Question: i have two edit text one edit text input should accept number only so that i have show number pad. in number pad is there no done button. so now i add done button <URL> now done button working fine.my problem is my one more edit text is normal keypad that key board also done button will showing.i want to avoid that done button in that particular edit text. kindly guide me how can i remove that button in normal keyboard..
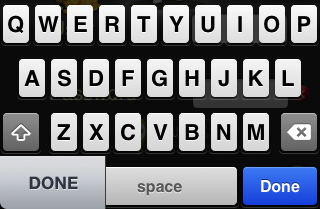
Answer: '''
if ([[[UIDevice currentDevice] systemVersion] floatValue] >= 3.2)
{
[[NSNotificationCenter defaultCenter] addObserver:self
selector:@selector(keyboardDidShow:)
name:UIKeyboardDidShowNotification
object:nil];
}
else
{
[[NSNotificationCenter defaultCenter] addObserver:self
selector:@selector(keyboardWillShow:)
name:UIKeyboardWillShowNotification
object:nil];
}
- (void)addButtonToKeyboard
{
// create custom button
doneButton = [UIButton buttonWithType:UIButtonTypeCustom];
doneButton.frame = CGRectMake(0, 163, 106, 53);
doneButton.adjustsImageWhenHighlighted = NO;
if ([[[UIDevice currentDevice] systemVersion] floatValue] >= 3.0)
{
[doneButton setImage:[UIImage imageNamed:@"Btn-DoneDown-2.png"] forState:UIControlStateNormal];
[doneButton setImage:[UIImage imageNamed:@"Btn-DoneUp-2.png"] forState:UIControlStateHighlighted];
}
else
{
[doneButton setImage:[UIImage imageNamed:@"Btn-DoneDown-1.png"] forState:UIControlStateNormal];
[doneButton setImage:[UIImage imageNamed:@"Btn-DoneUp-1.png"] forState:UIControlStateHighlighted];
}
[doneButton addTarget:self action:@selector(doneButton:) forControlEvents:UIControlEventTouchUpInside];
// locate keyboard view
UIWindow* tempWindow = [[[UIApplication sharedApplication] windows] objectAtIndex:1];
UIView* keyboard;
for(int i = 0 ; i < [tempWindow.subviews count] ; i++)
{
keyboard = [tempWindow.subviews objectAtIndex:i];
// keyboard found, add the button
if ([[[UIDevice currentDevice] systemVersion] floatValue] >= 3.2)
{
if([[keyboard description] hasPrefix:@"<UIPeripheralHost"] == YES)
[keyboard addSubview:doneButton];
}
else
{
if([[keyboard description] hasPrefix:@"<UIKeyboard"] == YES)
[keyboard addSubview:doneButton];
}
}
}
- (void)keyboardWillShow:(NSNotification *)note
{
if ([[[UIDevice currentDevice] systemVersion] floatValue] < 3.2)
{
[self addButtonToKeyboard];
}
}
- (void)keyboardDidShow:(NSNotification *)note
{
if(doneButton)
{
[doneButton removeFromSuperview];
doneButton = nil;
}
if ([[[UIDevice currentDevice] systemVersion] floatValue] >= 3.2)
{
[self addButtonToKeyboard];
}
}
- (void)doneButton:(id)sender
{
[[NSNotificationCenter defaultCenter] removeObserver:self];
[doneButton removeFromSuperview];
doneButton = nil;
}
'''